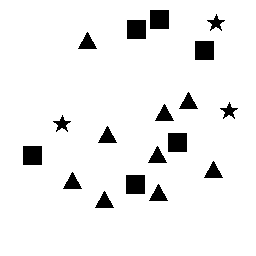
Squares: 6
Triangles: 9
Stars: 3
Total shapes: 18